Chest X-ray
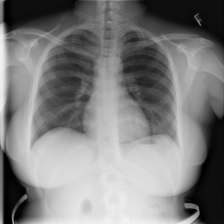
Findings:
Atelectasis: negative
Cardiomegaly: negative
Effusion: negative
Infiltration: negative
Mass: negative
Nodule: negative
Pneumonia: negative
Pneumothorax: negative
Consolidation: negative
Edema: negative
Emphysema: negative
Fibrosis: negative
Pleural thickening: negative
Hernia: negative